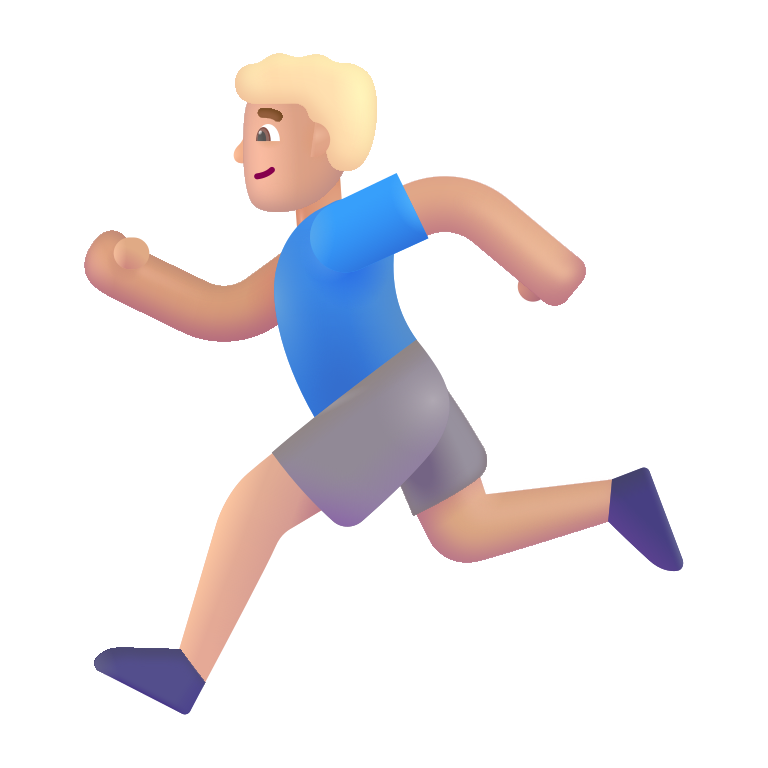
man running color  light